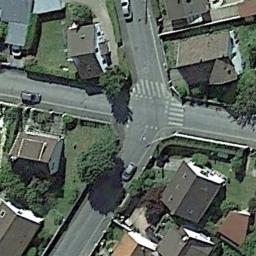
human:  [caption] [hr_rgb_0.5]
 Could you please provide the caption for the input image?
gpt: An intersection with sparse traffic located in a residential area with some green areas .

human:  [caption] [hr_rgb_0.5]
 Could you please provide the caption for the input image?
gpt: There are many different shapes of buildings beside the intersection .

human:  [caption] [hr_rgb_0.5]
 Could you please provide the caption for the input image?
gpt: There are houses and trees near the crossroads .

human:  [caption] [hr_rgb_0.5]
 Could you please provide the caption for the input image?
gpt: There are several moving vehicles on the road at the intersection, With many buildings and some trees around the intersection .

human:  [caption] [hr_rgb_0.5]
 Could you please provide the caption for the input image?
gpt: There are some buildings and green lawns around the intersection .